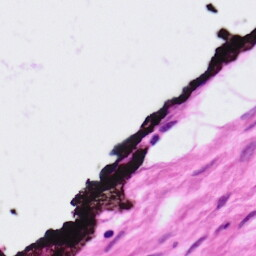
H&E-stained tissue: Ovarian